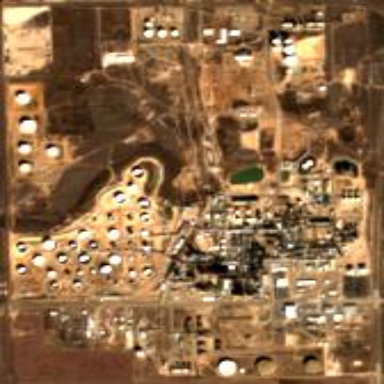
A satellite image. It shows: Industrial area dedicated to oil-related activities.